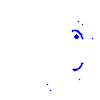
Particle: proton